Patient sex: M
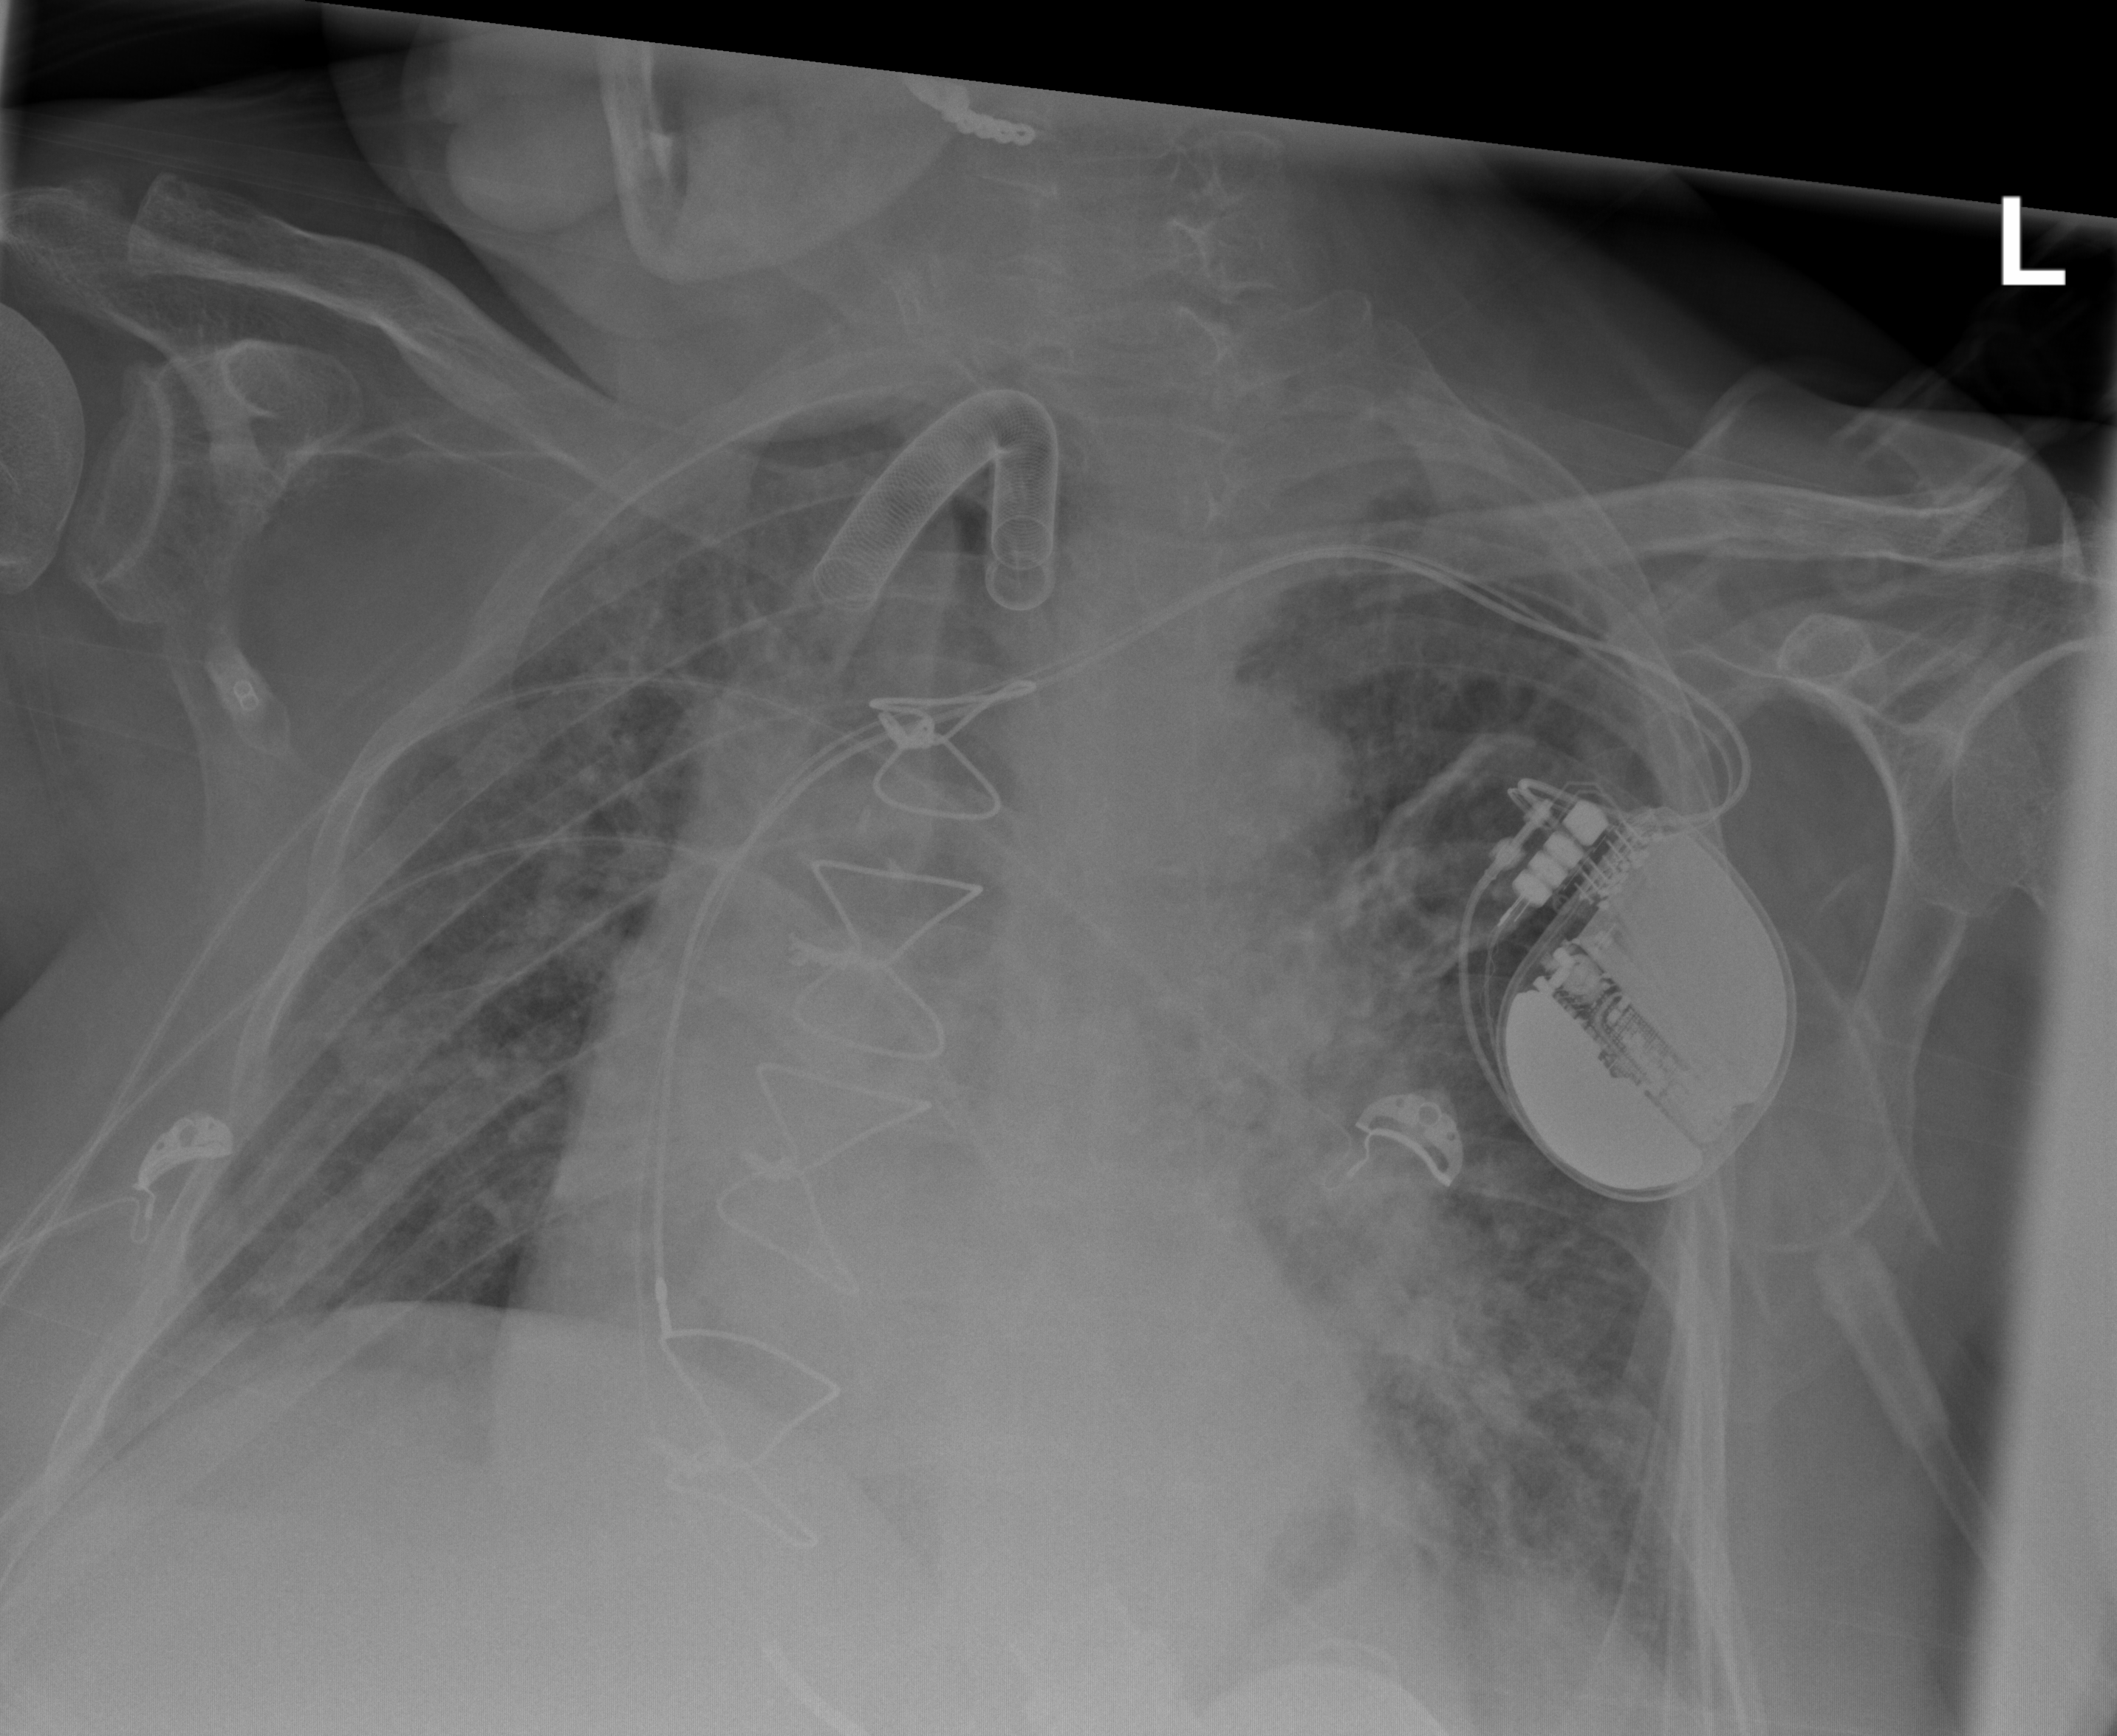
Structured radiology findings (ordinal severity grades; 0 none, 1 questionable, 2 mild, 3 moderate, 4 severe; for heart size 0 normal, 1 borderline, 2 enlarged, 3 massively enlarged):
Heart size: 2
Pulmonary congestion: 3
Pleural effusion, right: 0
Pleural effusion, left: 0
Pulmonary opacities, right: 2
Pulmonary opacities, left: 2
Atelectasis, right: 2
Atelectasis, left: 2